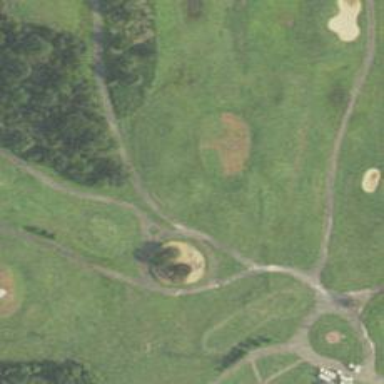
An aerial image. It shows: Path designated for golf carts.